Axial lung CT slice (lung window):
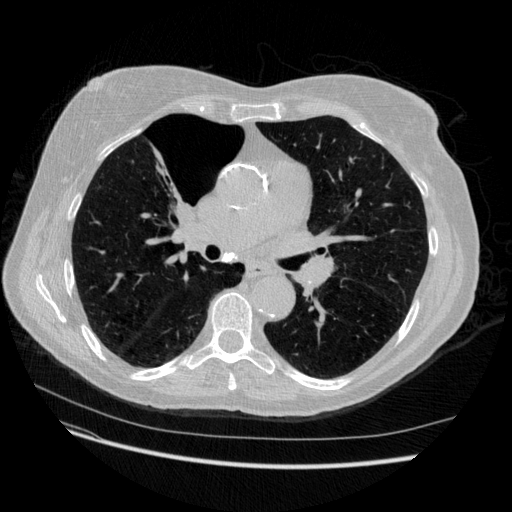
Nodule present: no